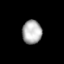
Tissue: lung
Cell type: Endothelial cells
Senescence score: 0.5756
Nuclear area (px): 453
Mean DAPI intensity: 176.852